Field crop: tomato
Growth stage: 2
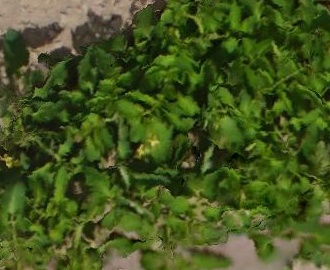
Species: tomato